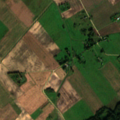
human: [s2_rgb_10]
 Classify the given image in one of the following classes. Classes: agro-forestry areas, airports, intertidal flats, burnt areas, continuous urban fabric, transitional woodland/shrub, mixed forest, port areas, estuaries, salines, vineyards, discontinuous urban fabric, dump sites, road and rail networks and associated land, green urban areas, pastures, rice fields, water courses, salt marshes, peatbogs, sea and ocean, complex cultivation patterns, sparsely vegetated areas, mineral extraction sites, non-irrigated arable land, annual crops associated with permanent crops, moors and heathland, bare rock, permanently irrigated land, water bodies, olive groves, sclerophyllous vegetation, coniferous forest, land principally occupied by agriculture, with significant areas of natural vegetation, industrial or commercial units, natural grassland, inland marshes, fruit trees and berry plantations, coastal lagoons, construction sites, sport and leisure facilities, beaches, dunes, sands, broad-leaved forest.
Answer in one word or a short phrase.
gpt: non-irrigated arable land, complex cultivation patterns, broad-leaved forest